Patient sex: M
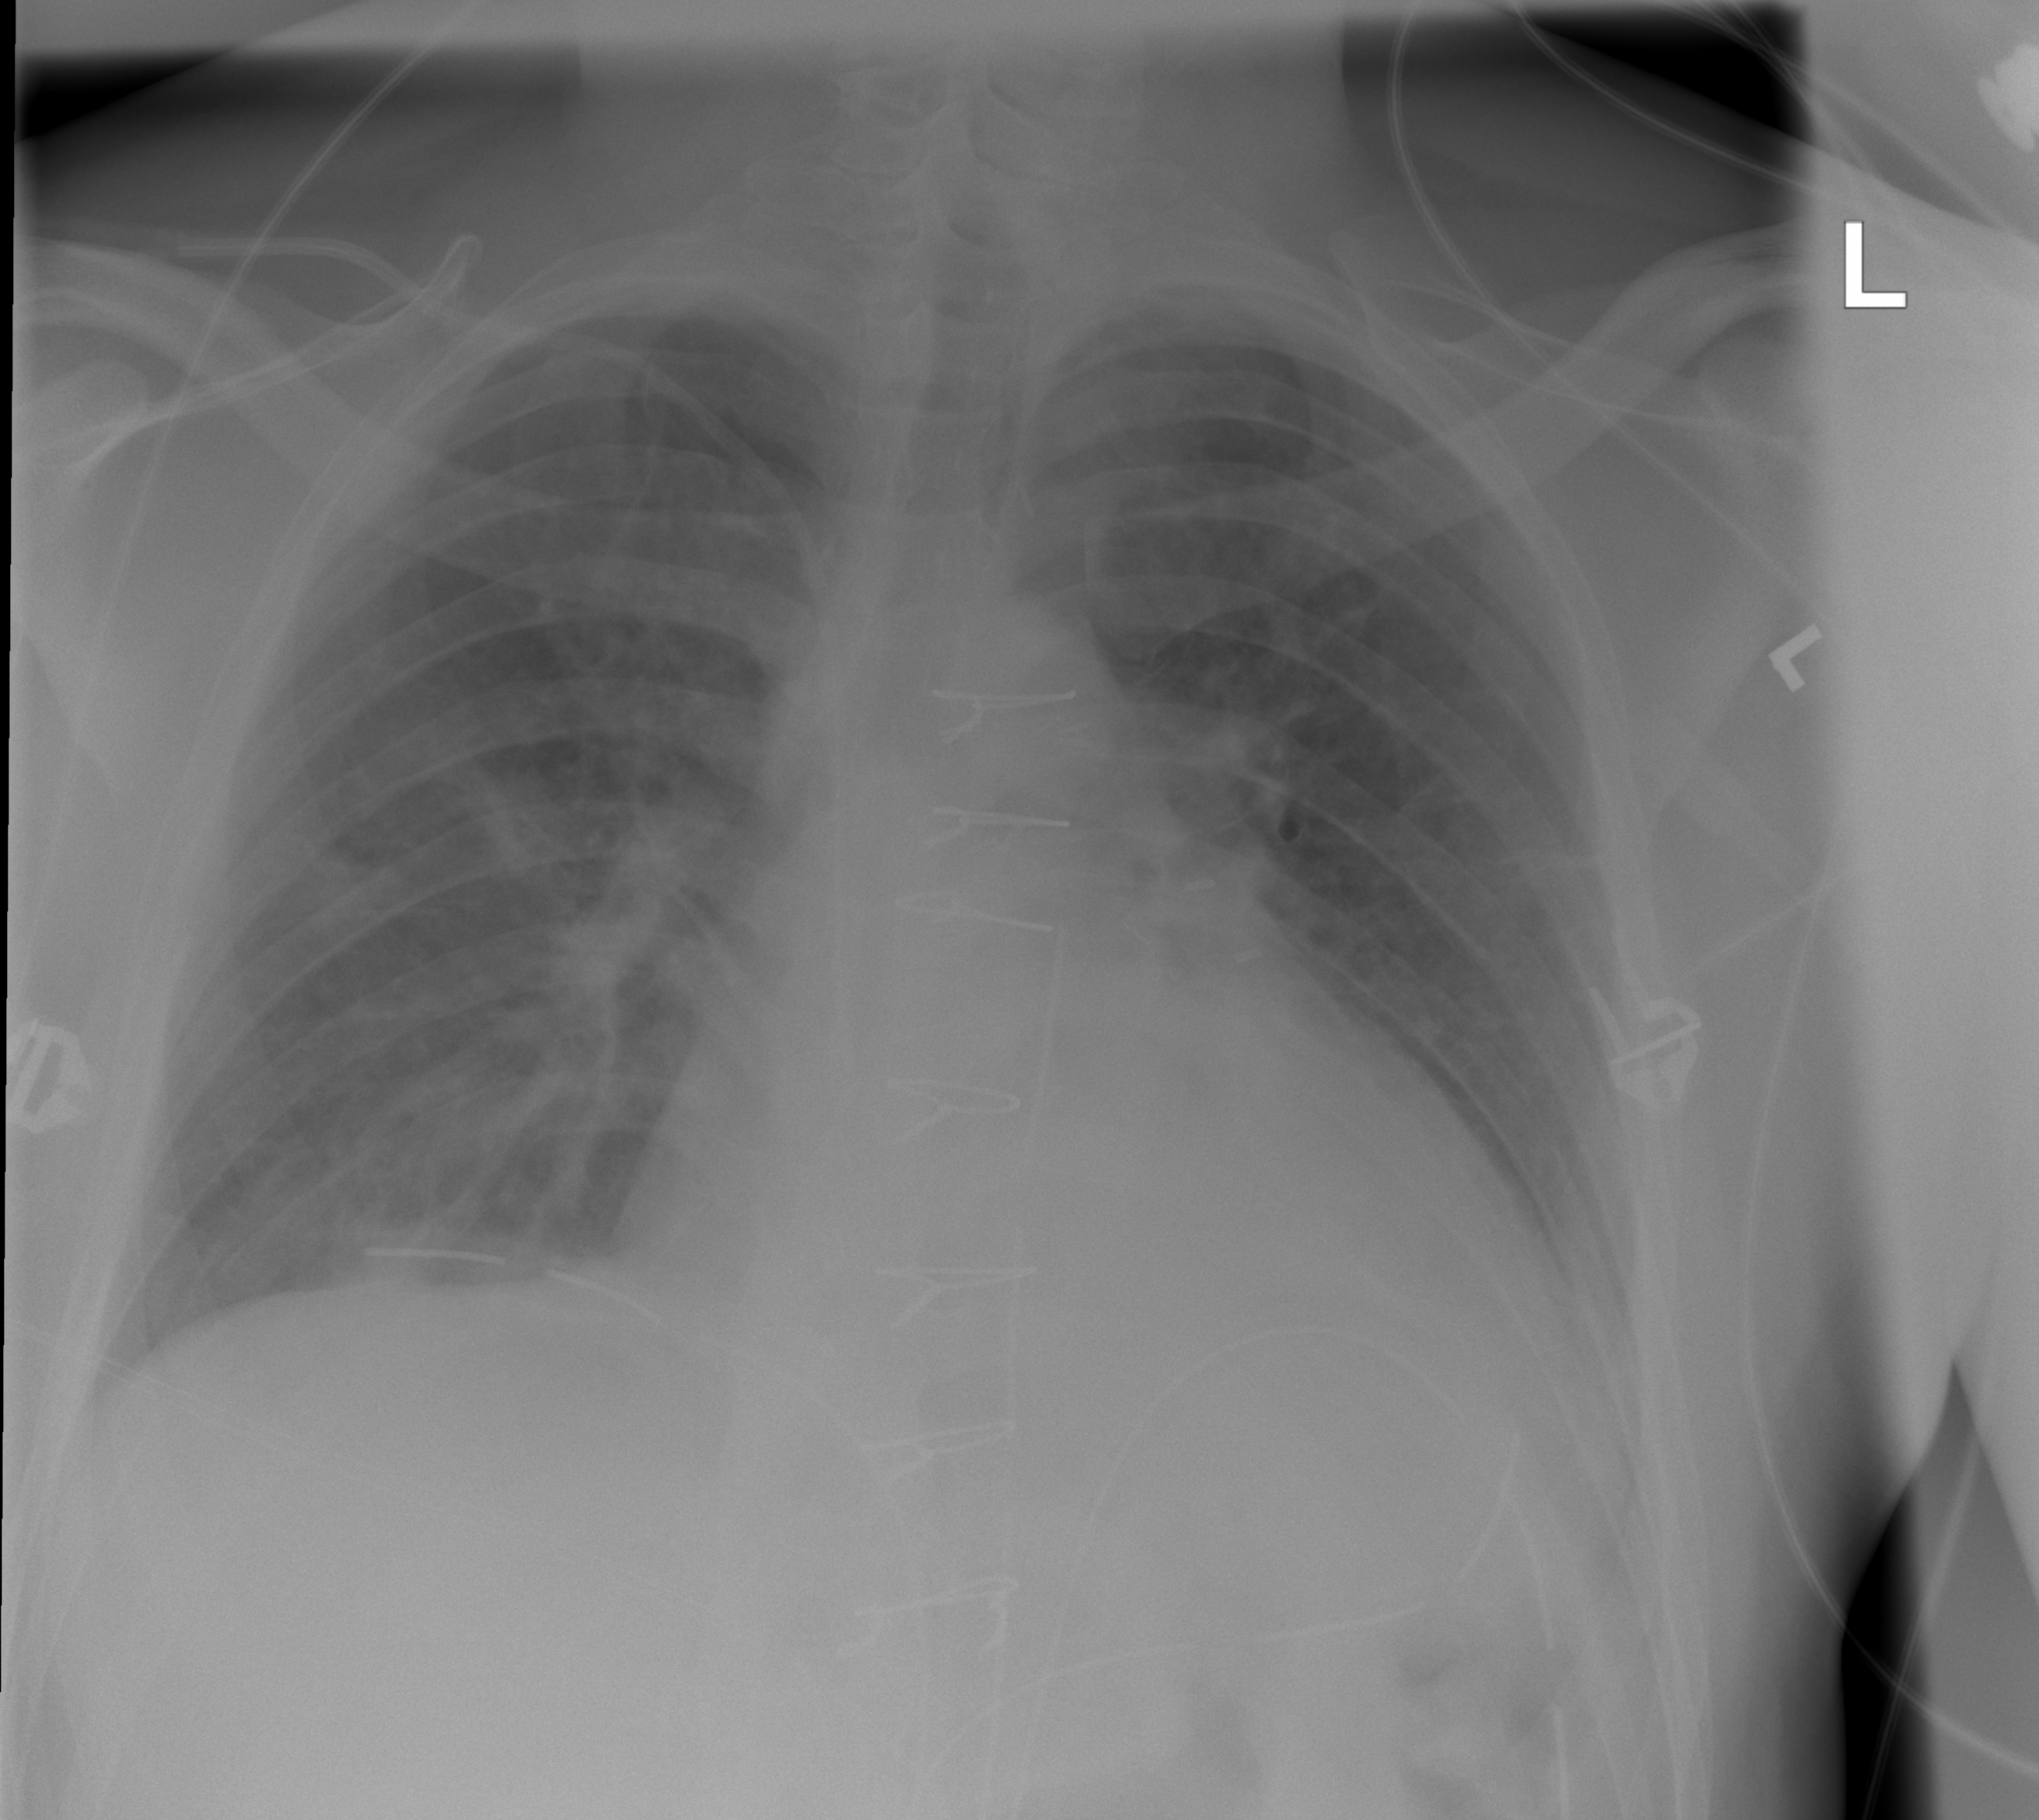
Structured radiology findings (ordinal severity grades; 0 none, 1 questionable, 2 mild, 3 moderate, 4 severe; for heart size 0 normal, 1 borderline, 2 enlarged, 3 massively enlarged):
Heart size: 2
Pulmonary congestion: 2
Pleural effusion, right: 0
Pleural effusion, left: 0
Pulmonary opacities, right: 0
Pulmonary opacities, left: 0
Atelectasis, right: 0
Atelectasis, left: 2